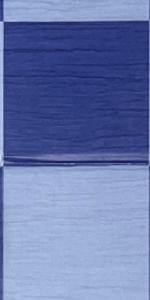
Label: Empty